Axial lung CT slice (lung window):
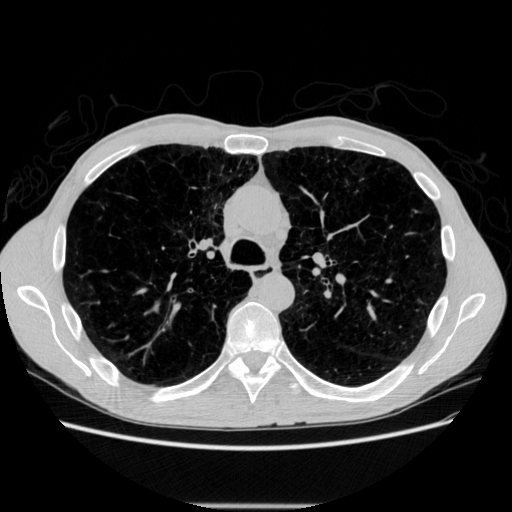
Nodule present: no